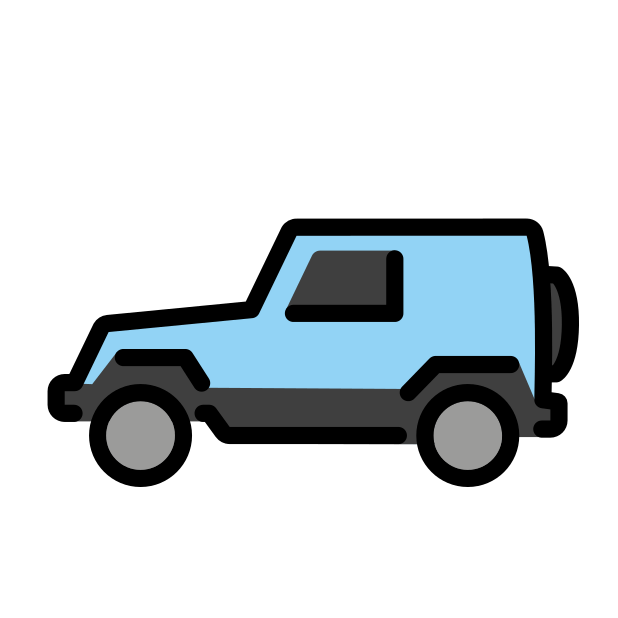
Emoji: 🚙
Name: recreational vehicle
Unicode: 0x1f699